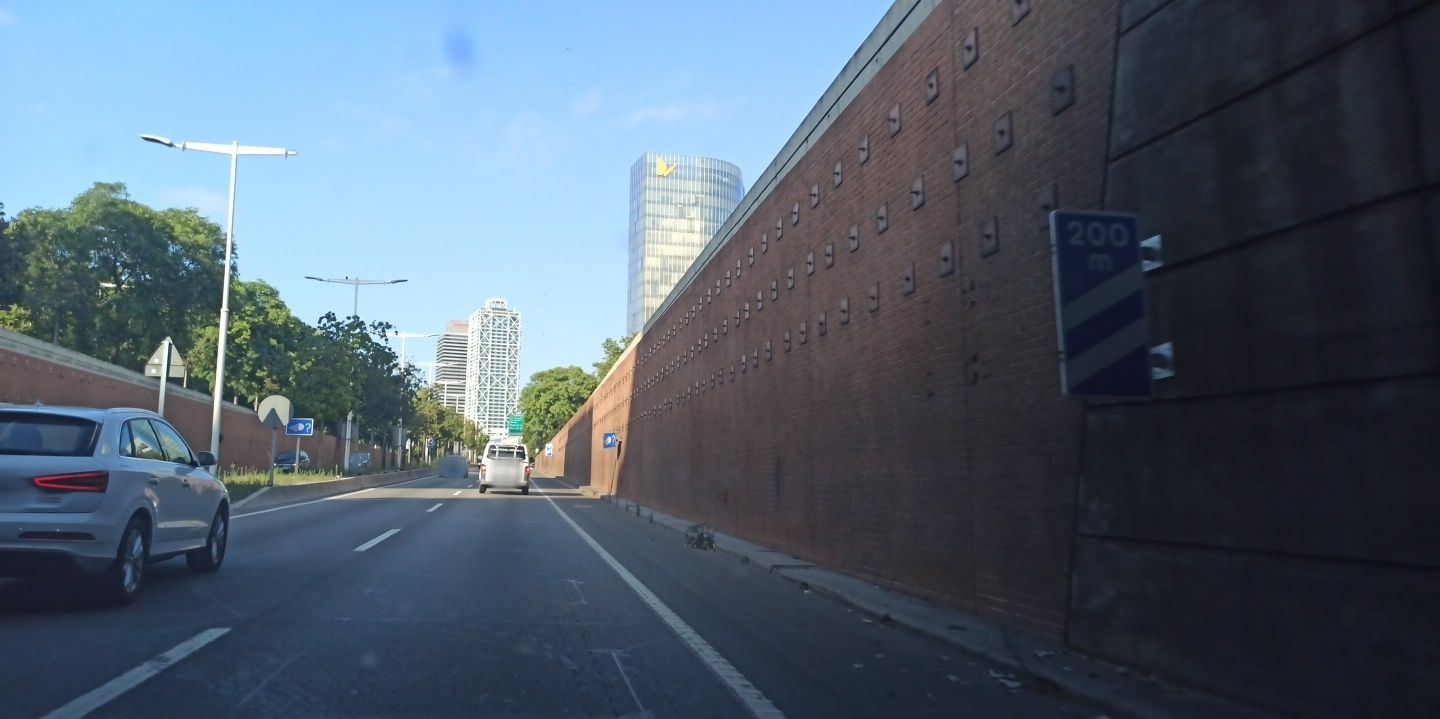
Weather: clear
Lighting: day
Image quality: good
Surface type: cycling surface
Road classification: secondary
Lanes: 3
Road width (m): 3, 2
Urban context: urban centre
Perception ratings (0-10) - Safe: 2.69, Lively: 5.18, Beautiful: 4.38, Boring: 5.21, Depressing: 2.07, Wealthy: 7.38